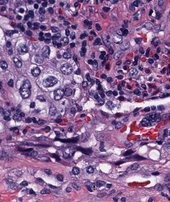
Tumor epithelial tissue: yes
Tumor-associated stroma tissue: yes
Normal tissue: no